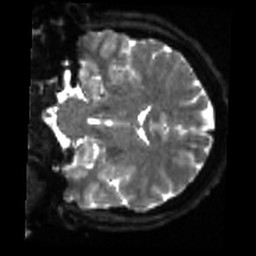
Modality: sbref
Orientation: coronal
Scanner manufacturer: siemens
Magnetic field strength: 3 T
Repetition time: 4 s
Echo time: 0.0594 s